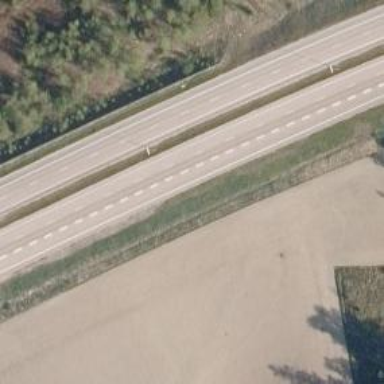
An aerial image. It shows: Asphalt motorway.